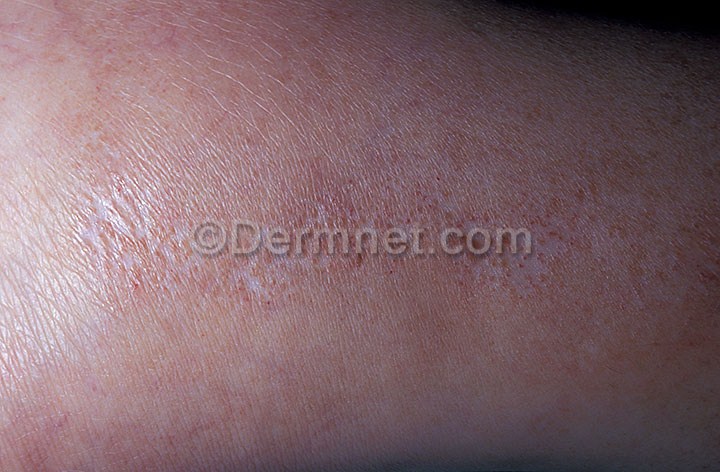
Disease: Vasculitis Photos